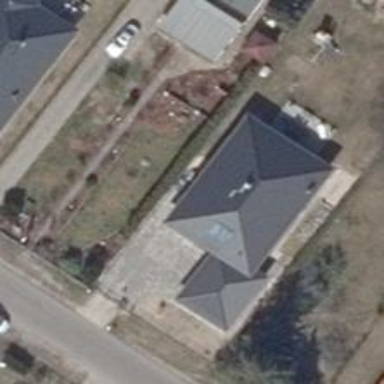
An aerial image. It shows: Detached building with hipped roof.